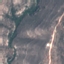
Label: HerbaceousVegetation